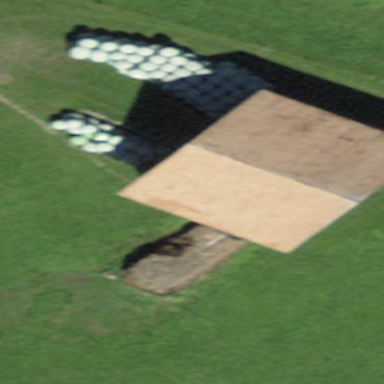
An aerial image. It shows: Rural barn.